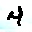
Label: 4